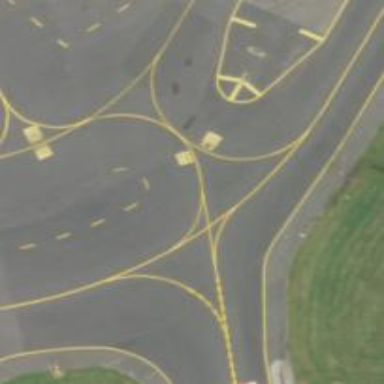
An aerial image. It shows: Image of taxiway at airport.